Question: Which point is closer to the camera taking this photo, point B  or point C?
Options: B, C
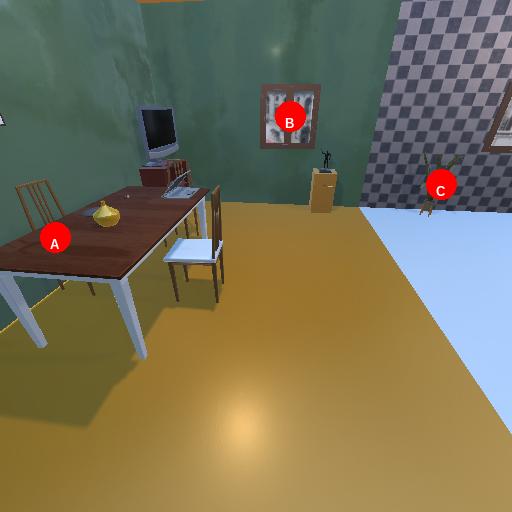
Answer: B